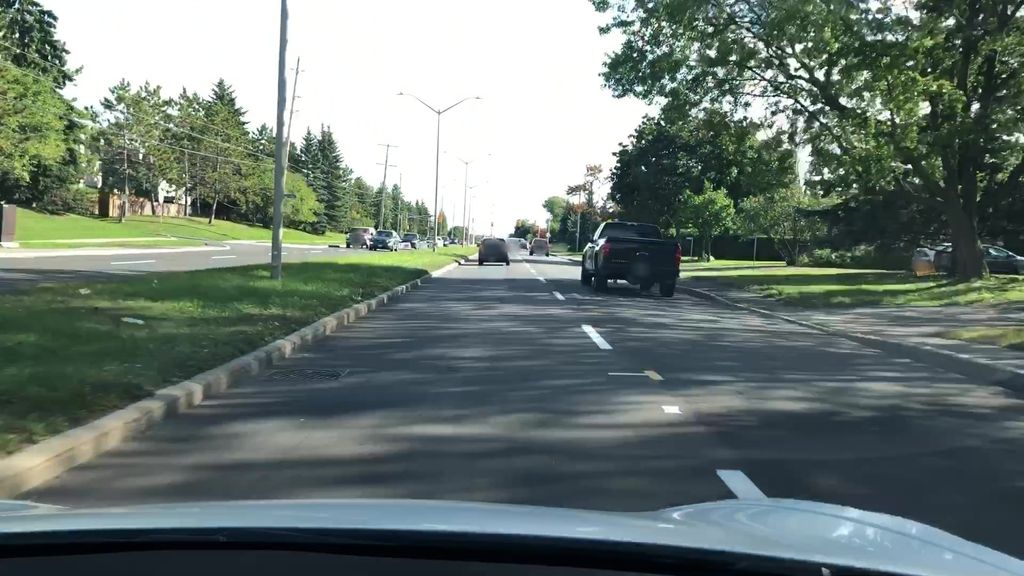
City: ottawa-gatineau